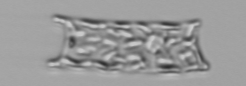
Label: Eucampia